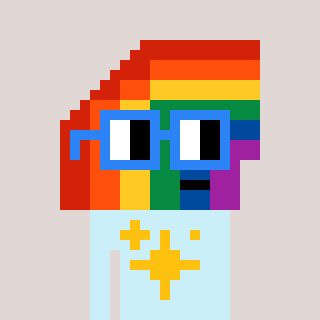
a pixel art character with square blue glasses, a rainbow-shaped head and a cold-colored body on a warm background